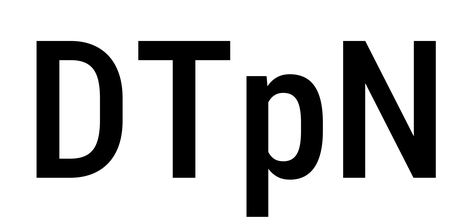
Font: Roboto_Condensed_Medium